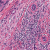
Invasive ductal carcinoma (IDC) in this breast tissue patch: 1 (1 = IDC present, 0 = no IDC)